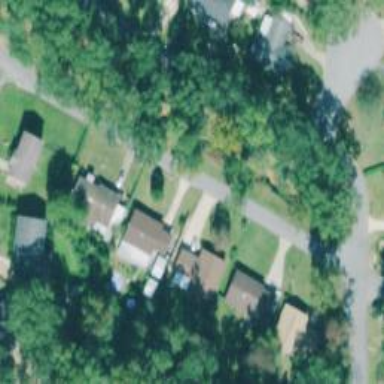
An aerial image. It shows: Neighborhood.